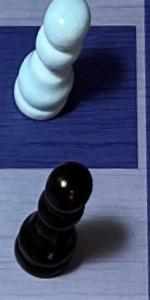
Label: Pawn_Black